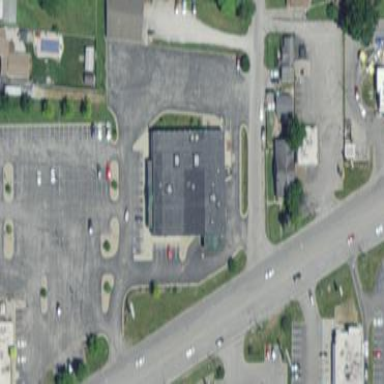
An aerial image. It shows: Retail area.